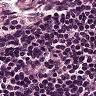
Metastatic tissue present: no